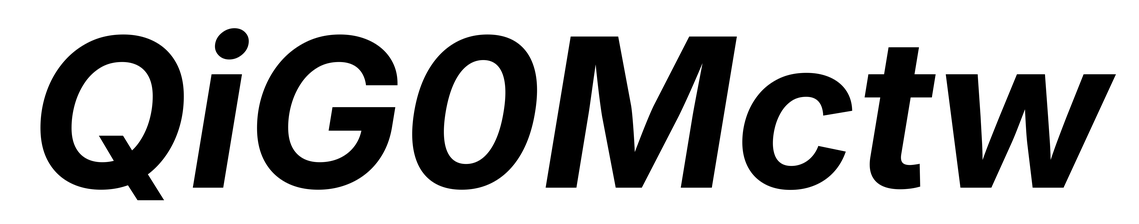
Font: Inter-Italic_Bold_Italic